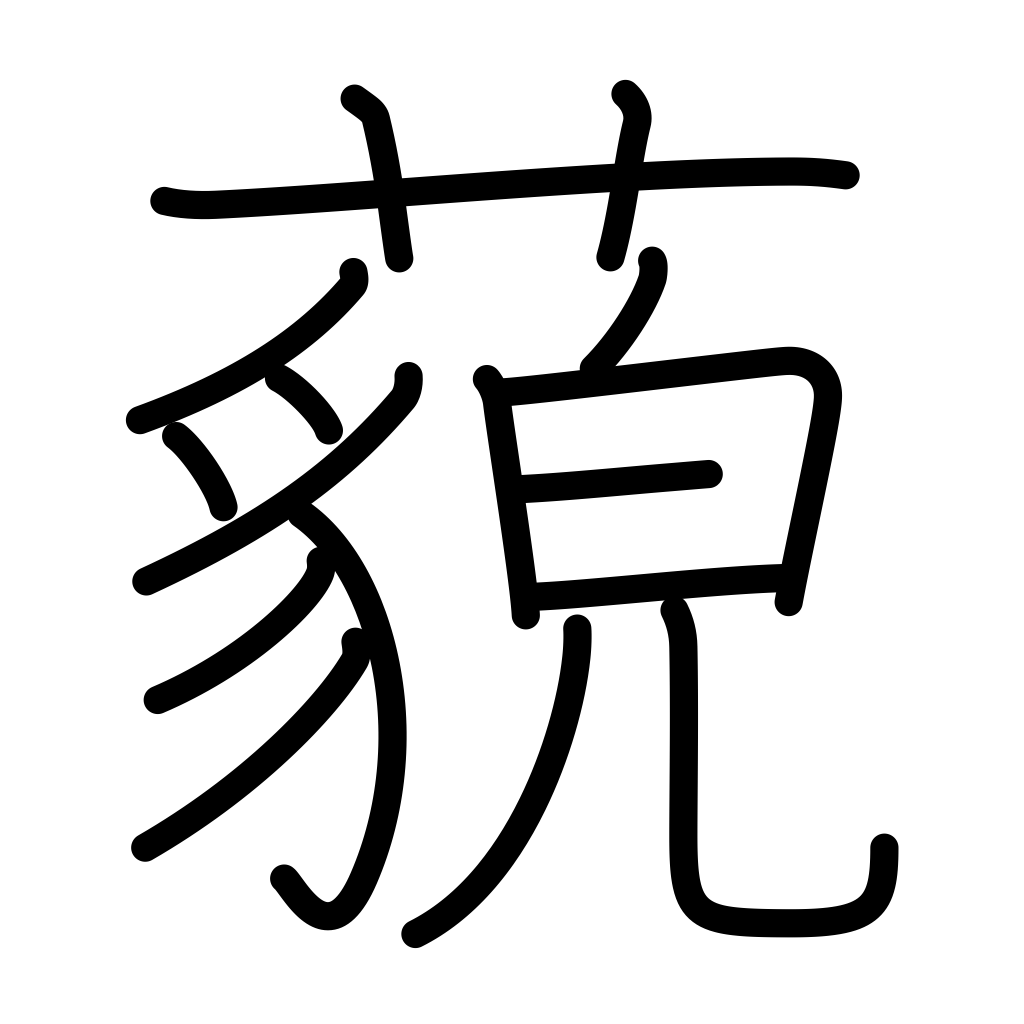
Meaning: make light of, far away, beautiful